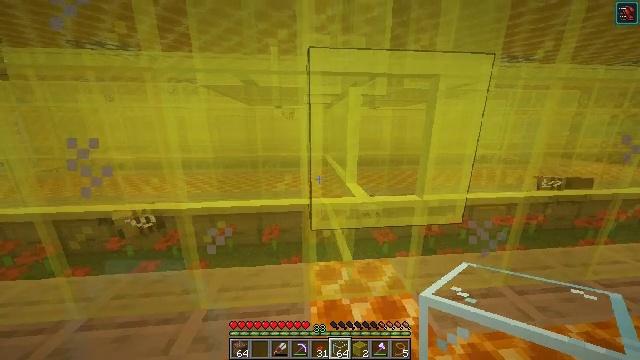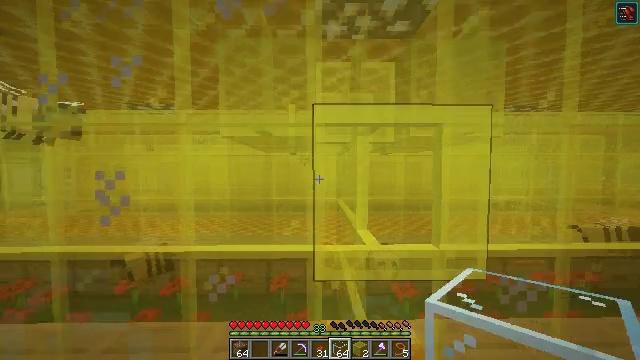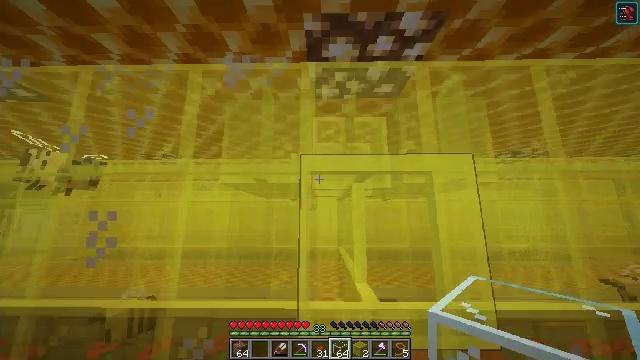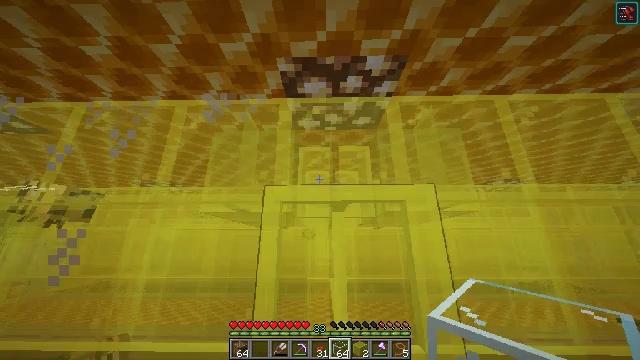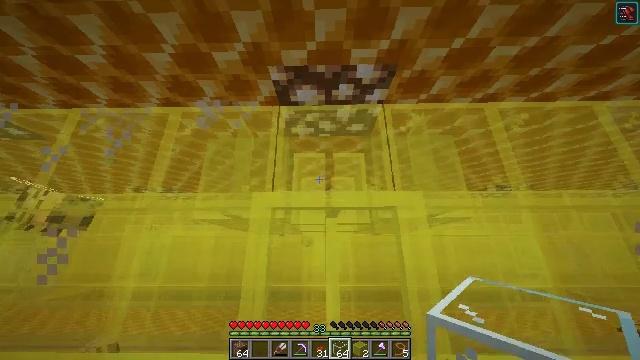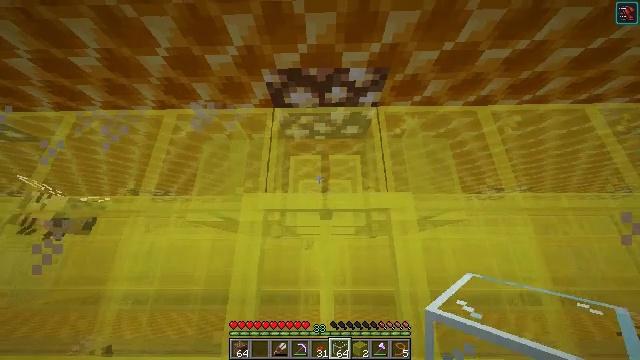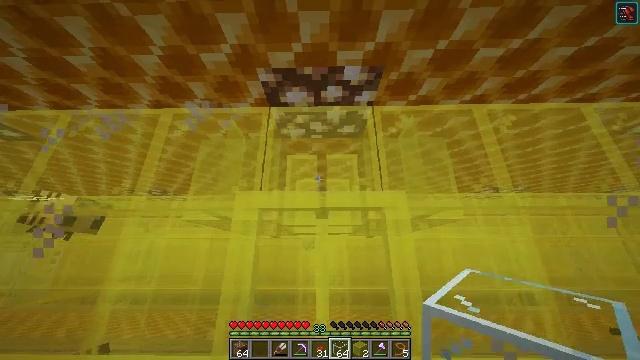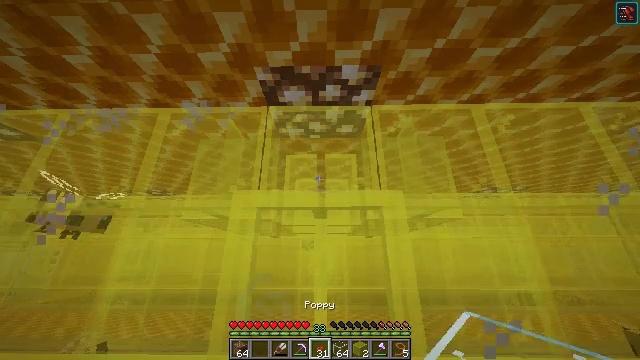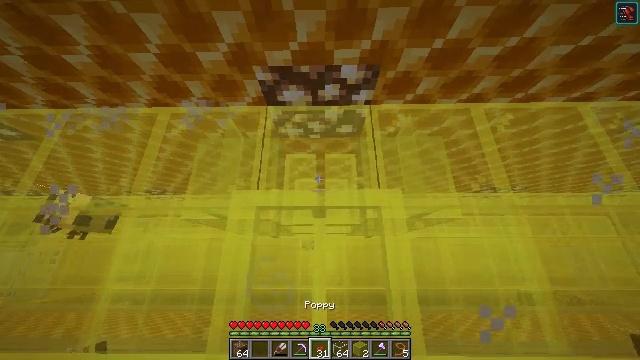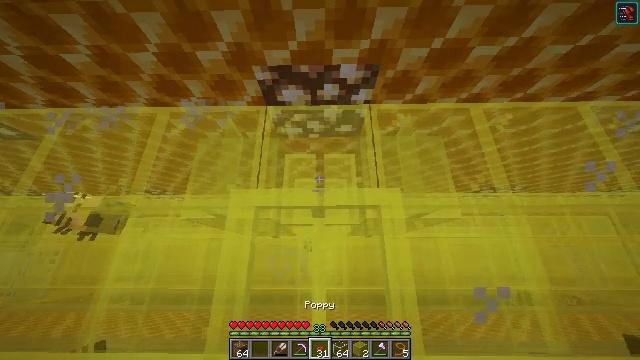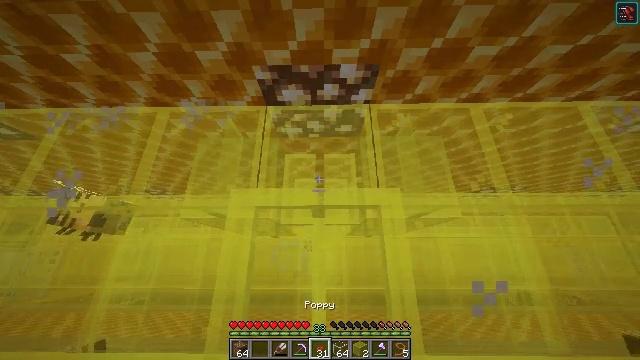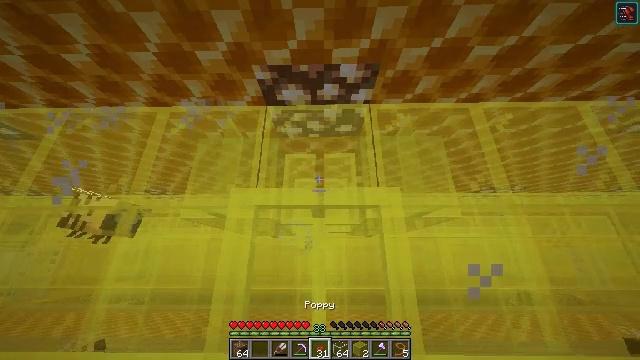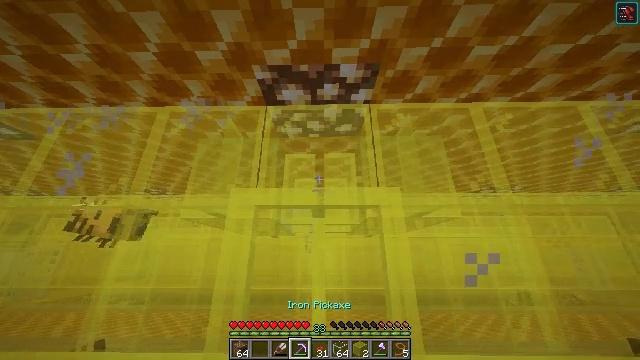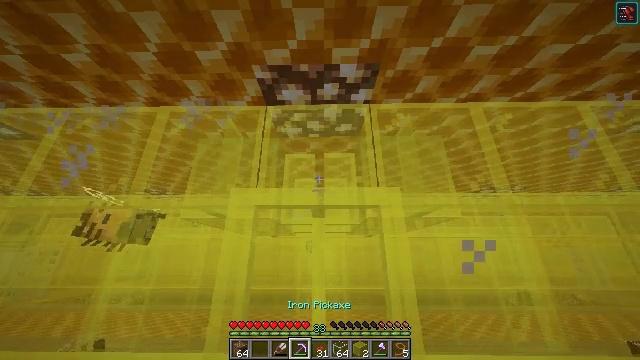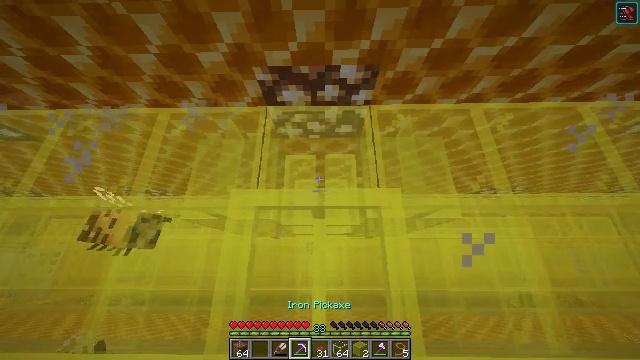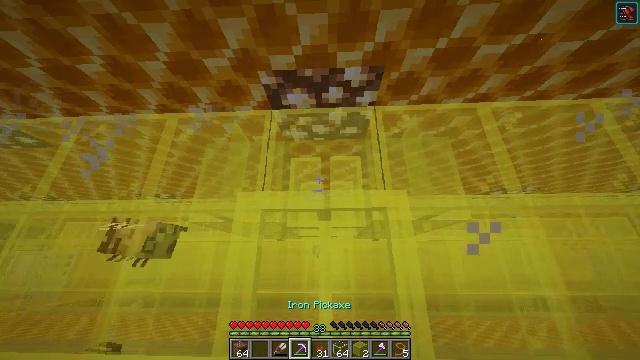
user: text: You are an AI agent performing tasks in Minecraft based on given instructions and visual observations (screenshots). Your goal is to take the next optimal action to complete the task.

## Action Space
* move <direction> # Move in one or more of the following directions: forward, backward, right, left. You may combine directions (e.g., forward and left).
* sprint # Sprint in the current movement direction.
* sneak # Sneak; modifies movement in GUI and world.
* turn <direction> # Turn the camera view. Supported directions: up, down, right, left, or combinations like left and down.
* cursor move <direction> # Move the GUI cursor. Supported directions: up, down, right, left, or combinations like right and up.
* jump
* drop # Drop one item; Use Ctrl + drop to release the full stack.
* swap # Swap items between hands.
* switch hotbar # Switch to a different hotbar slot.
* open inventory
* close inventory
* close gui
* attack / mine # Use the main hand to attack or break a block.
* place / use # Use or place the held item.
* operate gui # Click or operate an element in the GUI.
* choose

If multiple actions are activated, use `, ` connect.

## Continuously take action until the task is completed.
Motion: motion action
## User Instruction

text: Collect the yellow stained glass pane.
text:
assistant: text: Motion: move right, turn left and up
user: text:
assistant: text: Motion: move right, turn left and up
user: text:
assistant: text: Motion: turn up
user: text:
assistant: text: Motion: turn up
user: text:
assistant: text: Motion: no_op
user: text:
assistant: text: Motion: no_op
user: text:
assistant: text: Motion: no_op
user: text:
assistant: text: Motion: no_op
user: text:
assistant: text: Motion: no_op
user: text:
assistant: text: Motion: no_op
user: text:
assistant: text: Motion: no_op
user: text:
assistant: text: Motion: no_op
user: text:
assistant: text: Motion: no_op
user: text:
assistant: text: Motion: no_op
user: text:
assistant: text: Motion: turn left
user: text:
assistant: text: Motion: no_op
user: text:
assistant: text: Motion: no_op
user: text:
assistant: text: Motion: no_op
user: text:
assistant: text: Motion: no_op
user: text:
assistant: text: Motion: no_op
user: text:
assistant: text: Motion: no_op
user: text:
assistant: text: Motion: no_op
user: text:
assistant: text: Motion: attack / mine
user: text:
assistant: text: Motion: attack / mine
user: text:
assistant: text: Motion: attack / mine
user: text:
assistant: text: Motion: attack / mine
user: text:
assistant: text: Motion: attack / mine
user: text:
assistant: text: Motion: turn up, attack / mine
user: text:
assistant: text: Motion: attack / mine
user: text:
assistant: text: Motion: attack / mine